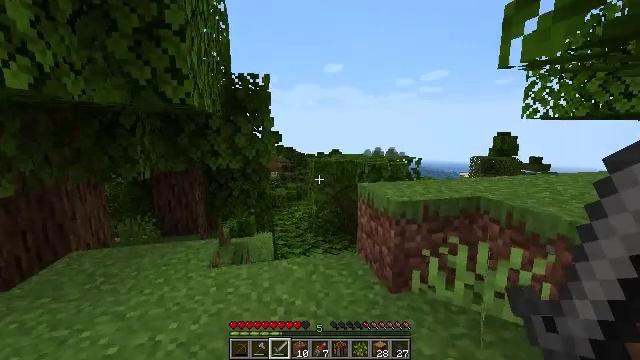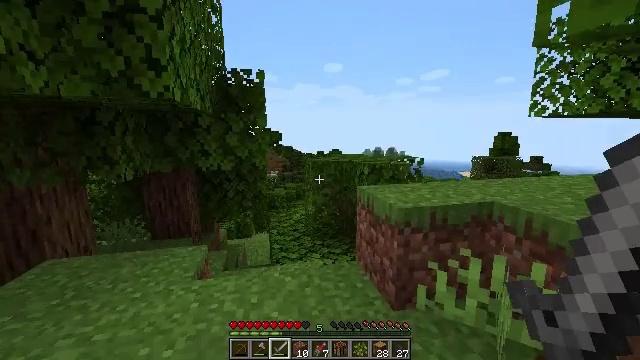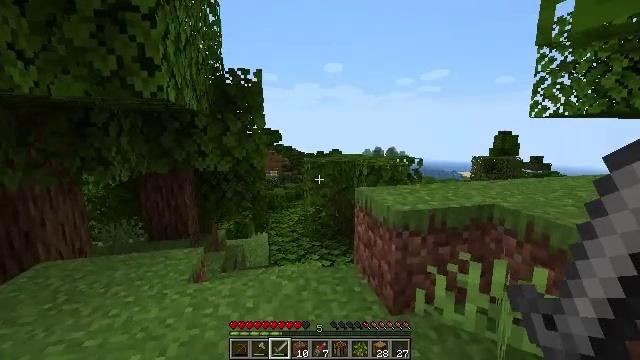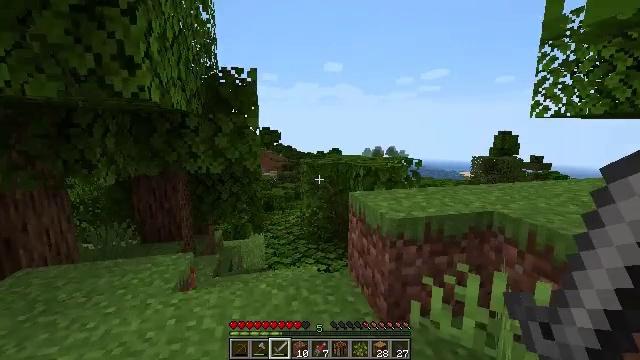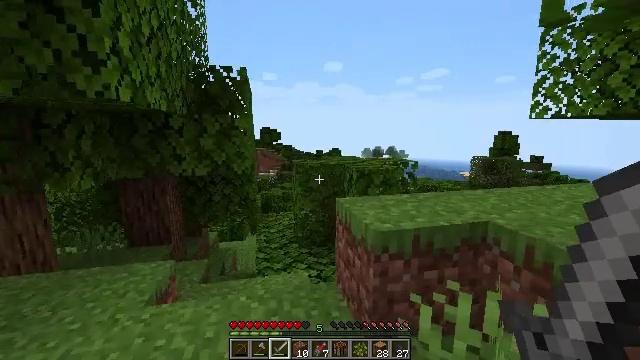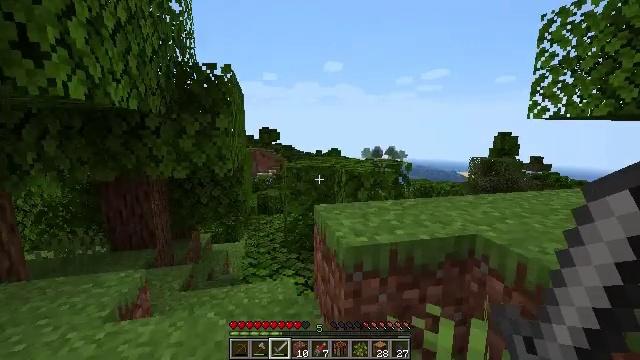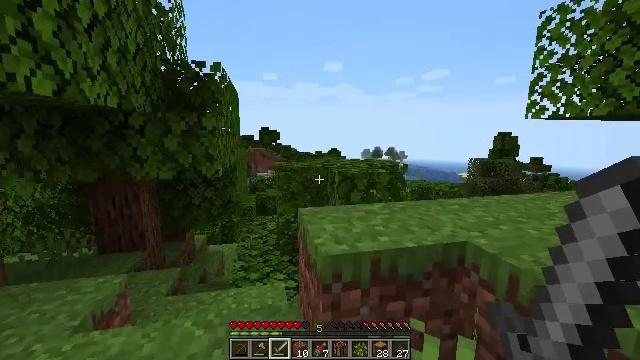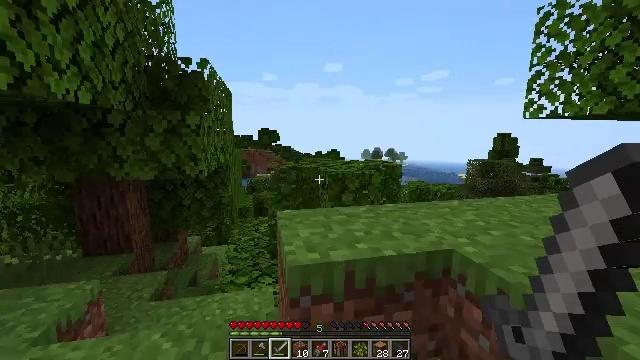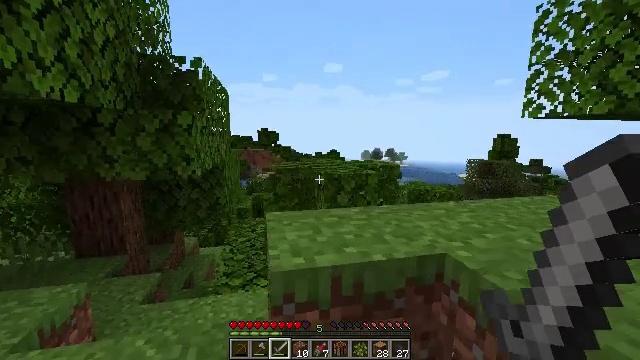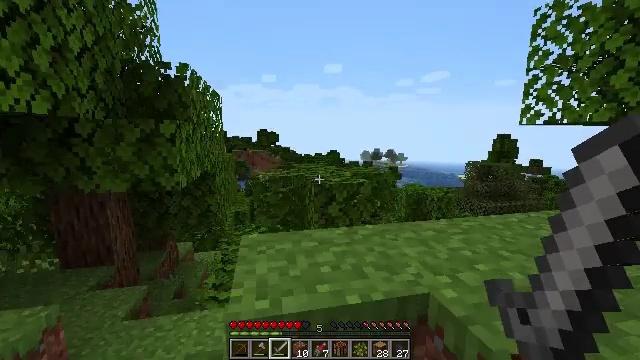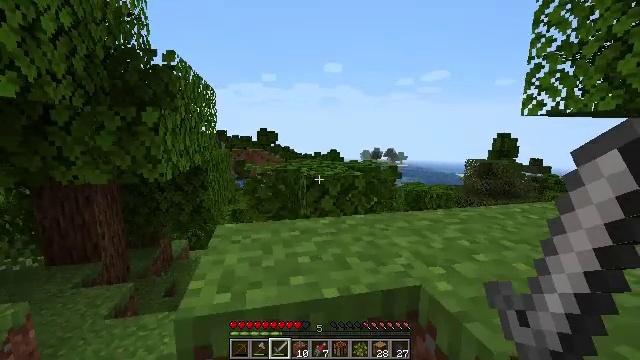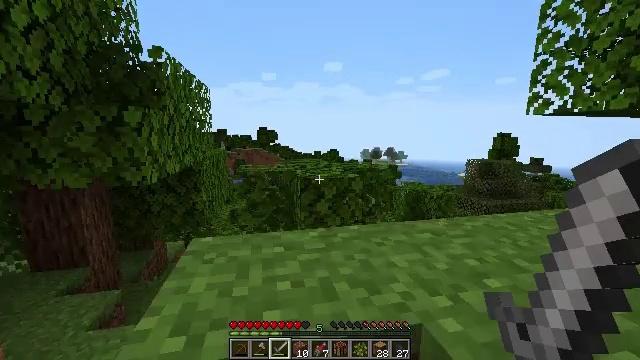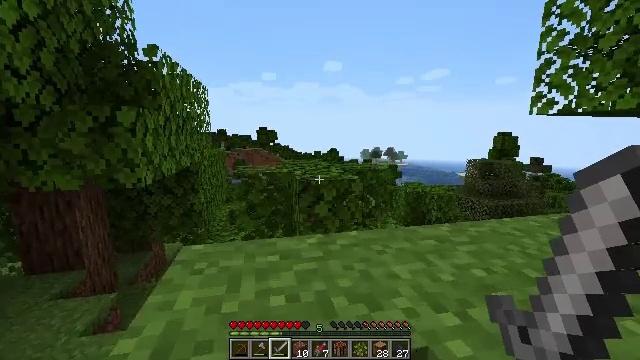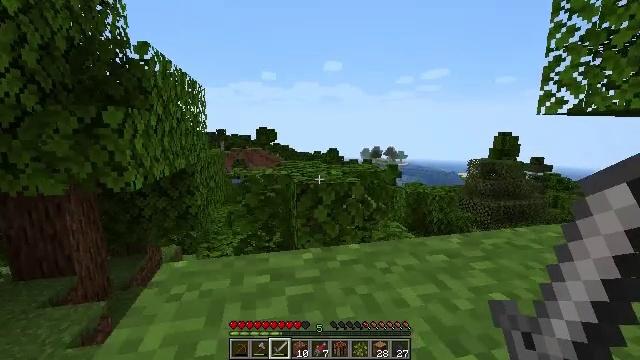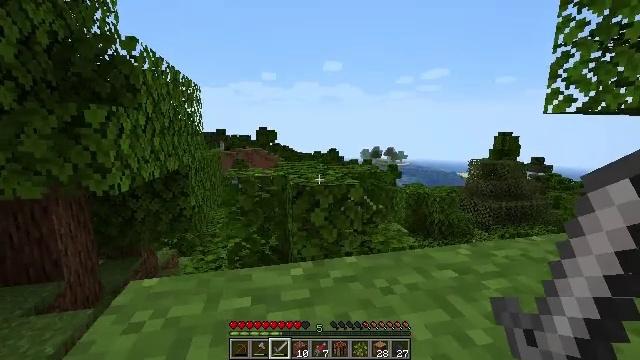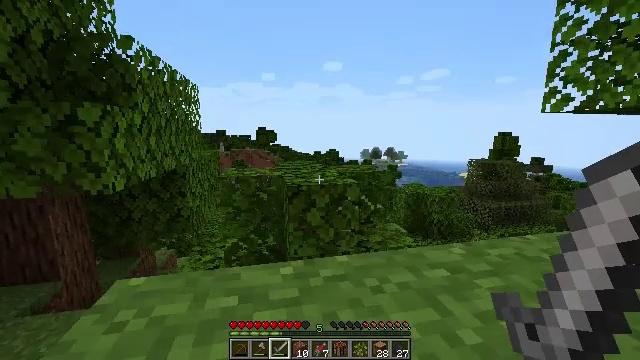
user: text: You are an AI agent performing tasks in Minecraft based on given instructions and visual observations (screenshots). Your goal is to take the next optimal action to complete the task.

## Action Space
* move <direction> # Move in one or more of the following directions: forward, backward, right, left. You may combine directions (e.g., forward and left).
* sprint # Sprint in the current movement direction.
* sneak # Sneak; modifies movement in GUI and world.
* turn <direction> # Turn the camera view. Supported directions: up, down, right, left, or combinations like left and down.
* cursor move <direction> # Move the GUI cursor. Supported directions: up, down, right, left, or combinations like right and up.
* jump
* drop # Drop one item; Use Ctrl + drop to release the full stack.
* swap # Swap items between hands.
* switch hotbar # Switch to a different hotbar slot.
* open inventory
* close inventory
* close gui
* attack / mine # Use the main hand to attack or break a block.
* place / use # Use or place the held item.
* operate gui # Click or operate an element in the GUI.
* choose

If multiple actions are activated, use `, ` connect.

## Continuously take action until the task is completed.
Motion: motion action
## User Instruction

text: Mine the poppy flower.
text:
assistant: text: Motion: move forward and move right
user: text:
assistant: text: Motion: move forward and move right
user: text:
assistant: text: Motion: move forward and move right
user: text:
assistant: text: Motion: move forward and move right
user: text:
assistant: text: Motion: move forward and move right
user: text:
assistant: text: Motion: move forward and move right
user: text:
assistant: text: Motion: move forward and move right
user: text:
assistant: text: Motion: move forward and move right, jump
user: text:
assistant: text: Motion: move forward, jump
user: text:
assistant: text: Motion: move forward, jump
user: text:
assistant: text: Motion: move forward, jump
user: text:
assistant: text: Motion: move forward
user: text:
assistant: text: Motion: move forward
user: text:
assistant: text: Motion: move forward
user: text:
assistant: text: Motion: move forward
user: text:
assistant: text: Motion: move forward
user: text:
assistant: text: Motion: move forward
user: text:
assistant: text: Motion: move forward
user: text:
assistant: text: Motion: move forward, jump
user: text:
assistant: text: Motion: move forward, jump
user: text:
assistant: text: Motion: move forward, jump
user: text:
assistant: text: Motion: move forward, jump
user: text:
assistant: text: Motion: move forward
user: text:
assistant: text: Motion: move forward
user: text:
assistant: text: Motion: move forward
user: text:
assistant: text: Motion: move forward
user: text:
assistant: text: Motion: move forward
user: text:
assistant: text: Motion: move forward
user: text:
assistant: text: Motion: move forward
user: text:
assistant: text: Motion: move forward